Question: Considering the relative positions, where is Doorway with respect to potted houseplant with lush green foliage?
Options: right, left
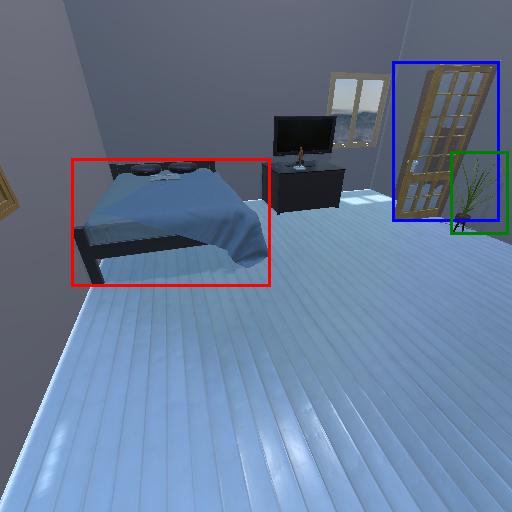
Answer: right